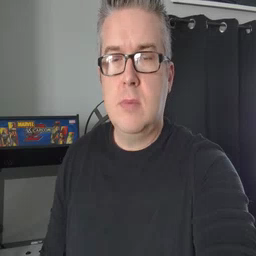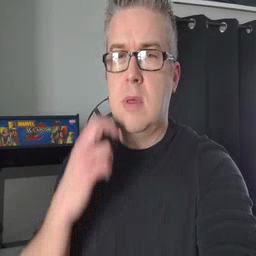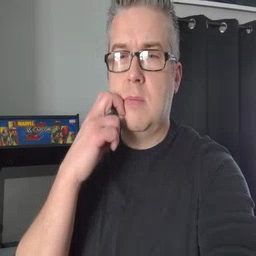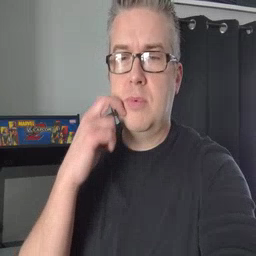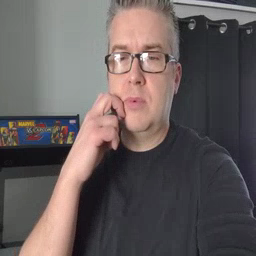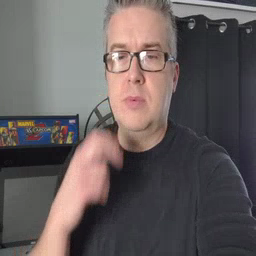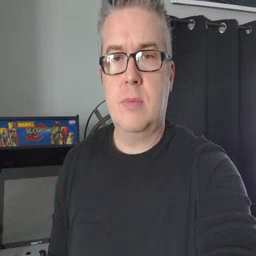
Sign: gum